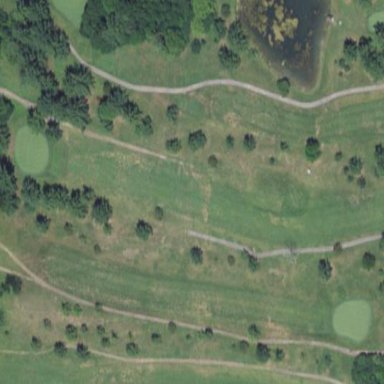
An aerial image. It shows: Grassy area designated as golf fairway.